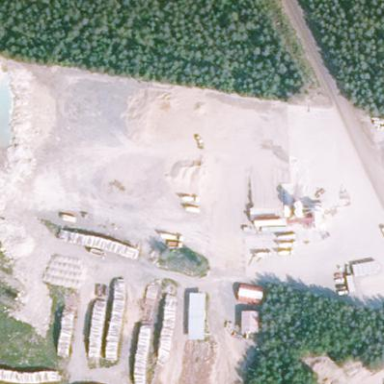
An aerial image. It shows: Quarry area.